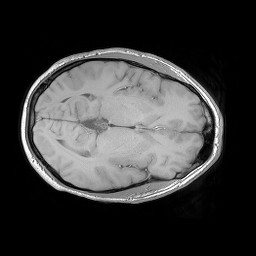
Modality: T1w
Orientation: axial
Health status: ill
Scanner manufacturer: philips
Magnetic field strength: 3 T
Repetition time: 0.4653 s
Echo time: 0.002571 s